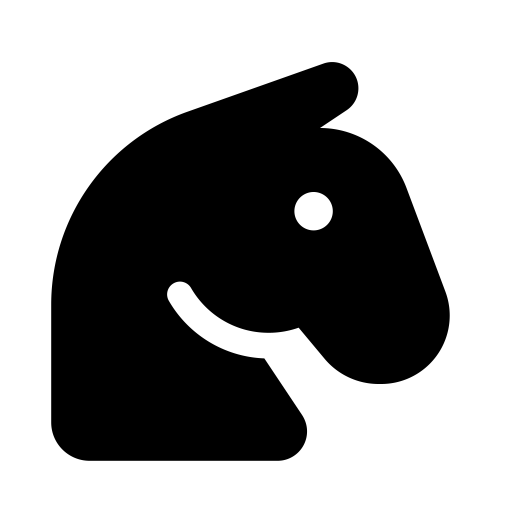
Tags: icon, FontAwesome, fa-icon, solid, horse, head